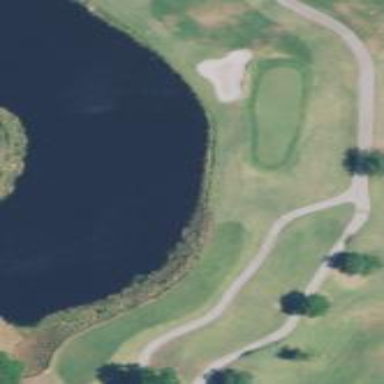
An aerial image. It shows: Grassy area designated as golf tee.